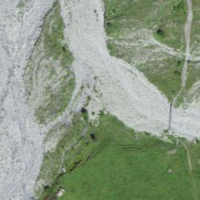
EUNIS habitat code: 15
Species observed at this site:
Chamaenerion fleischeri
Equisetum variegatum
Arianta arbustorum
Euphorbia cyparissias
Chorthippus biguttulus
Trifolium pratense